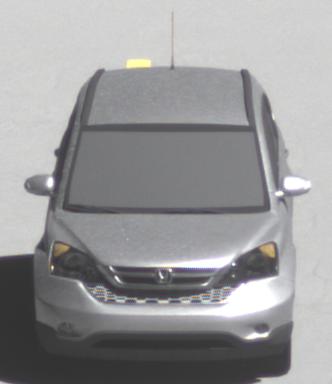
Make: Honda
Model: CR-V
Detailed model: CR-V (III) (04/10 - 10/12)
Model produced from: 2010
Model produced until: 2012
Doors: 5
Color: white
Road condition: dry road
Daytime: midday
Contrast: high contrast